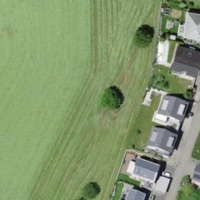
EUNIS habitat code: 52
Species observed at this site:
Medicago sativa